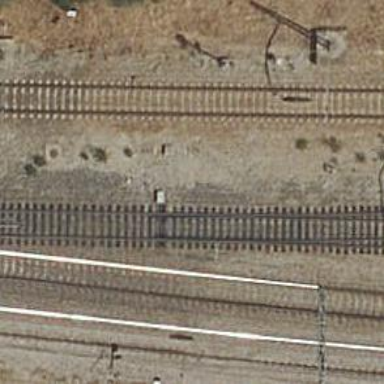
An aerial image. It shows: Railway track with contact lines for electrification.